Field crop: maize
Growth stage: 2
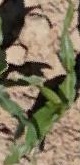
Species: maize